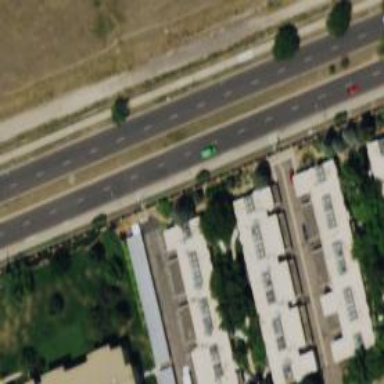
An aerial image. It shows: Terrace building.